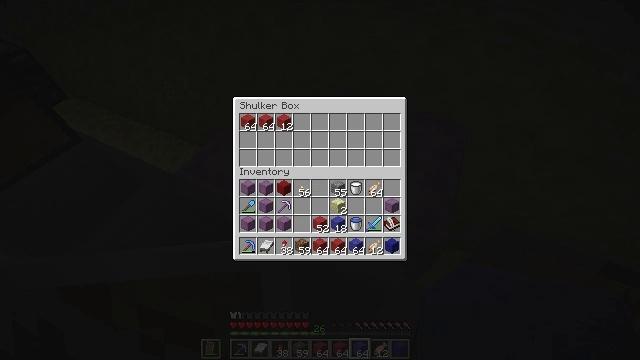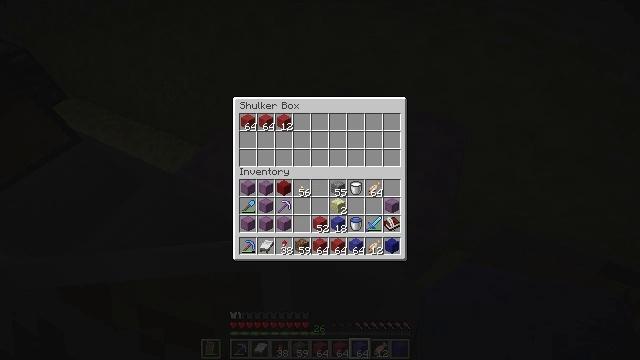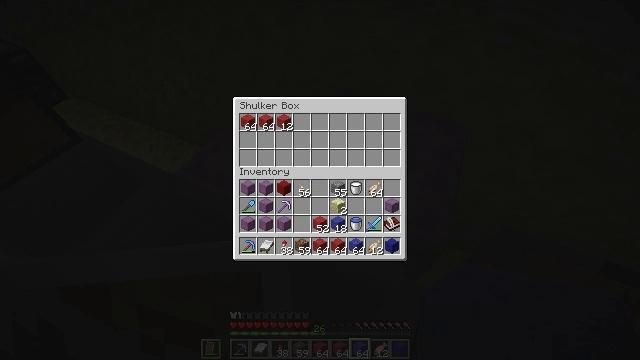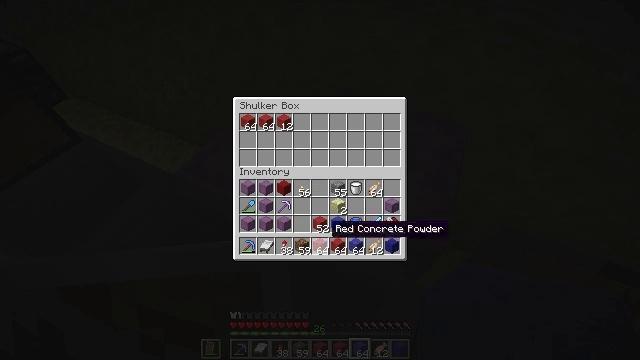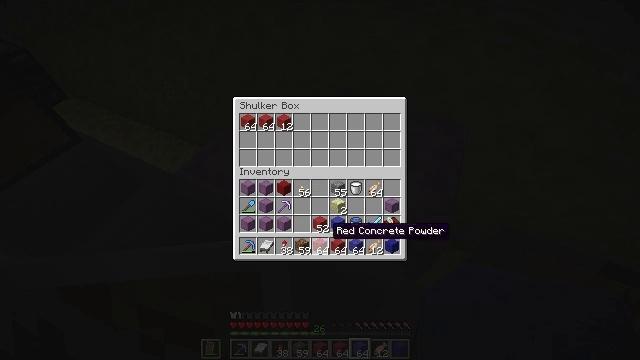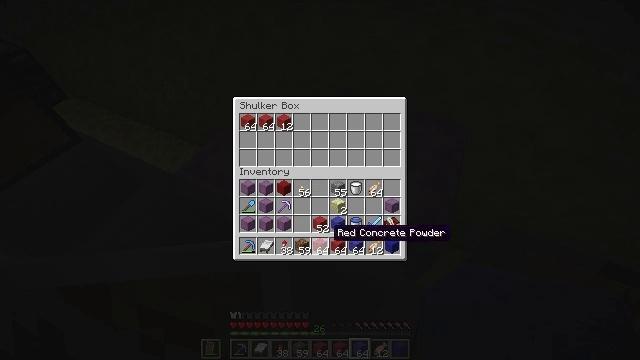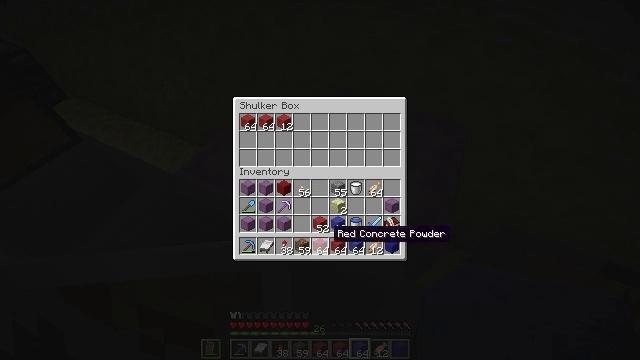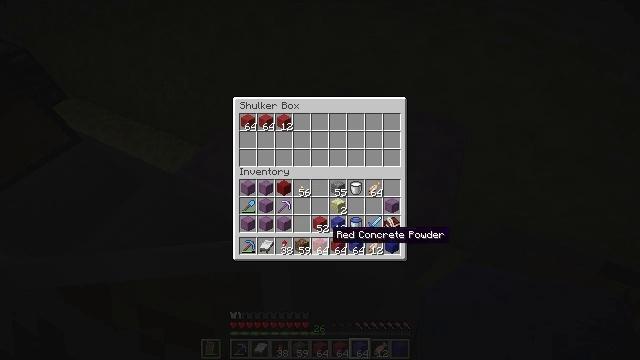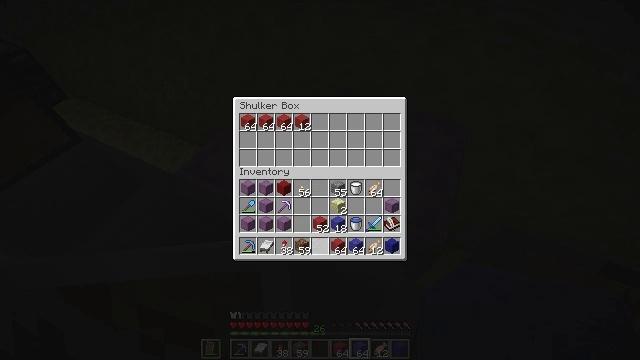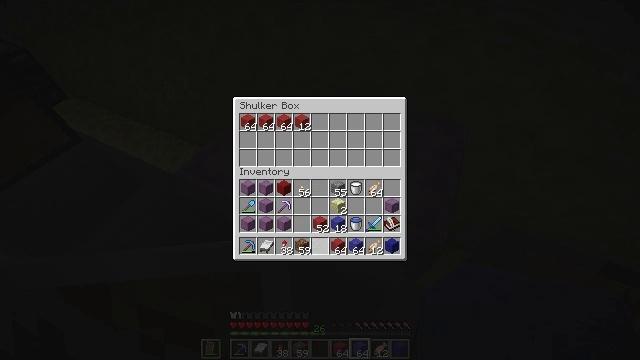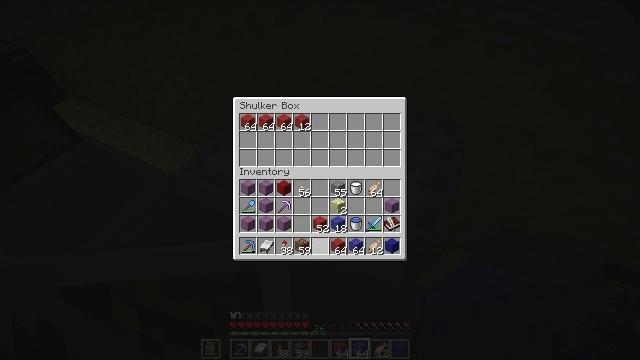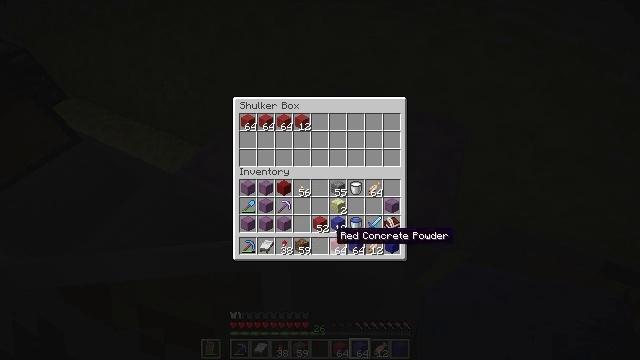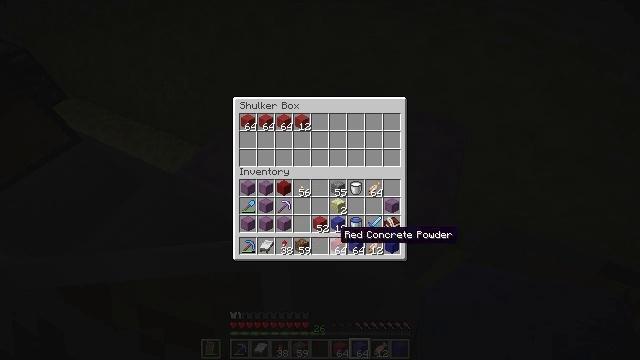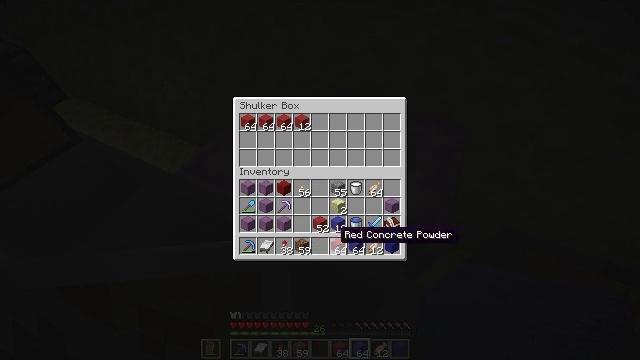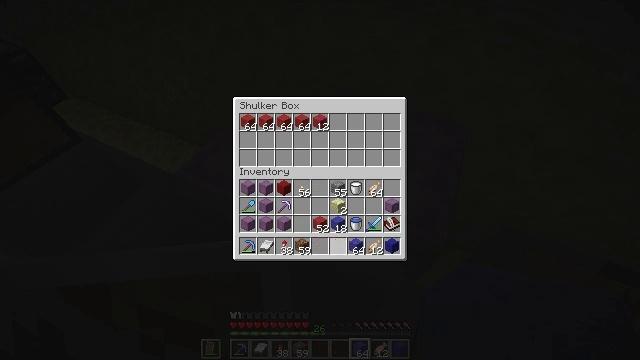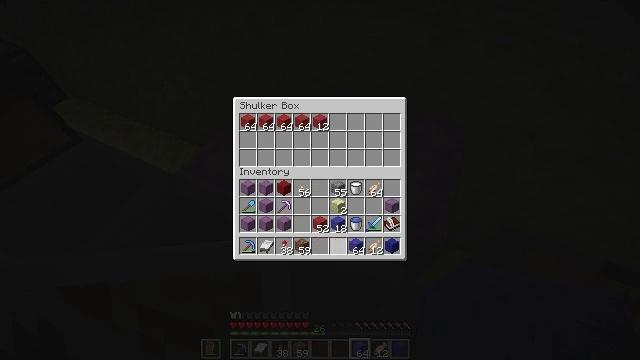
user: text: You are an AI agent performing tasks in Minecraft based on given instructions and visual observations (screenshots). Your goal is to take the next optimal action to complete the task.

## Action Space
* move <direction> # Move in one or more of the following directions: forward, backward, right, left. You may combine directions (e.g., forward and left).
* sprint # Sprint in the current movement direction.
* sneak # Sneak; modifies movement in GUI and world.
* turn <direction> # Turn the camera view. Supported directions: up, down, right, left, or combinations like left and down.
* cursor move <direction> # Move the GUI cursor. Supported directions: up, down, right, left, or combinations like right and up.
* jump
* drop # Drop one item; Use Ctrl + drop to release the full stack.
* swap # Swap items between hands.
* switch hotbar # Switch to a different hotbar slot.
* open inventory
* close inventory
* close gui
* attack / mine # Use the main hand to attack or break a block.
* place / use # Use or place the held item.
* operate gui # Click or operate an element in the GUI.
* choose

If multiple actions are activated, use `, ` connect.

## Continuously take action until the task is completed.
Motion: motion action
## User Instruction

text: Gather the shulker box for storage.
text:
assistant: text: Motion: sneak
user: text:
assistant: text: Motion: sneak
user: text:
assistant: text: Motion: sneak
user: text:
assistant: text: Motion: sneak
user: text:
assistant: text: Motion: sneak
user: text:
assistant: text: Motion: sneak
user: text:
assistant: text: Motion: sneak
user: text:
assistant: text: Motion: sneak, choose
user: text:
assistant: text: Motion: sneak, choose
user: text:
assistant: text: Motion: sneak, choose
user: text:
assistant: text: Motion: sneak
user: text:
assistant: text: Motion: sneak
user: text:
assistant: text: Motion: sneak
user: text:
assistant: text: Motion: sneak, choose
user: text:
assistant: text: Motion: sneak, choose
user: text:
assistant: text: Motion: sneak, choose
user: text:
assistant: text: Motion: sneak, cursor move left and up
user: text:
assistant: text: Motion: sneak, cursor move up
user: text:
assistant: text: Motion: sneak
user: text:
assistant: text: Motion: sneak, choose
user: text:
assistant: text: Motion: sneak, choose
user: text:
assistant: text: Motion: sneak, choose
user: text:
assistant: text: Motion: sneak
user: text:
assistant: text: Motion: sneak
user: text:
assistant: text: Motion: sneak
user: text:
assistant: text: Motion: sneak
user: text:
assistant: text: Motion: sneak
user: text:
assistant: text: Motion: sneak
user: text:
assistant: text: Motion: sneak, close inventory
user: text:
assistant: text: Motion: close inventory